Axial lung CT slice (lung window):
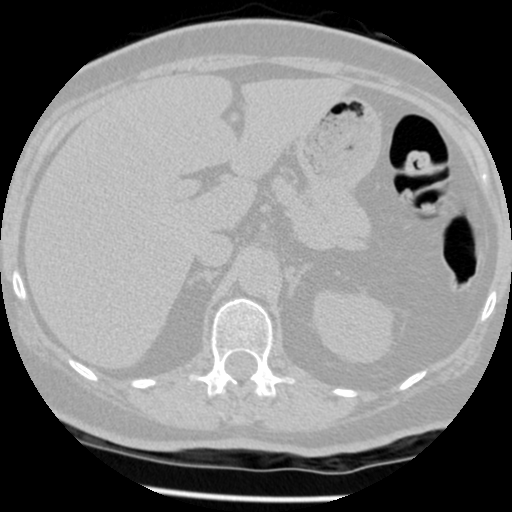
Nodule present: no